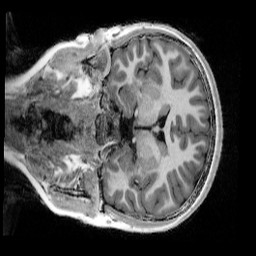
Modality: UNIT1_denoised
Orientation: coronal
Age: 10
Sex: female
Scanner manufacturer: siemens
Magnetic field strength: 3 T
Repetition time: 4 s
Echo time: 0.00303 s